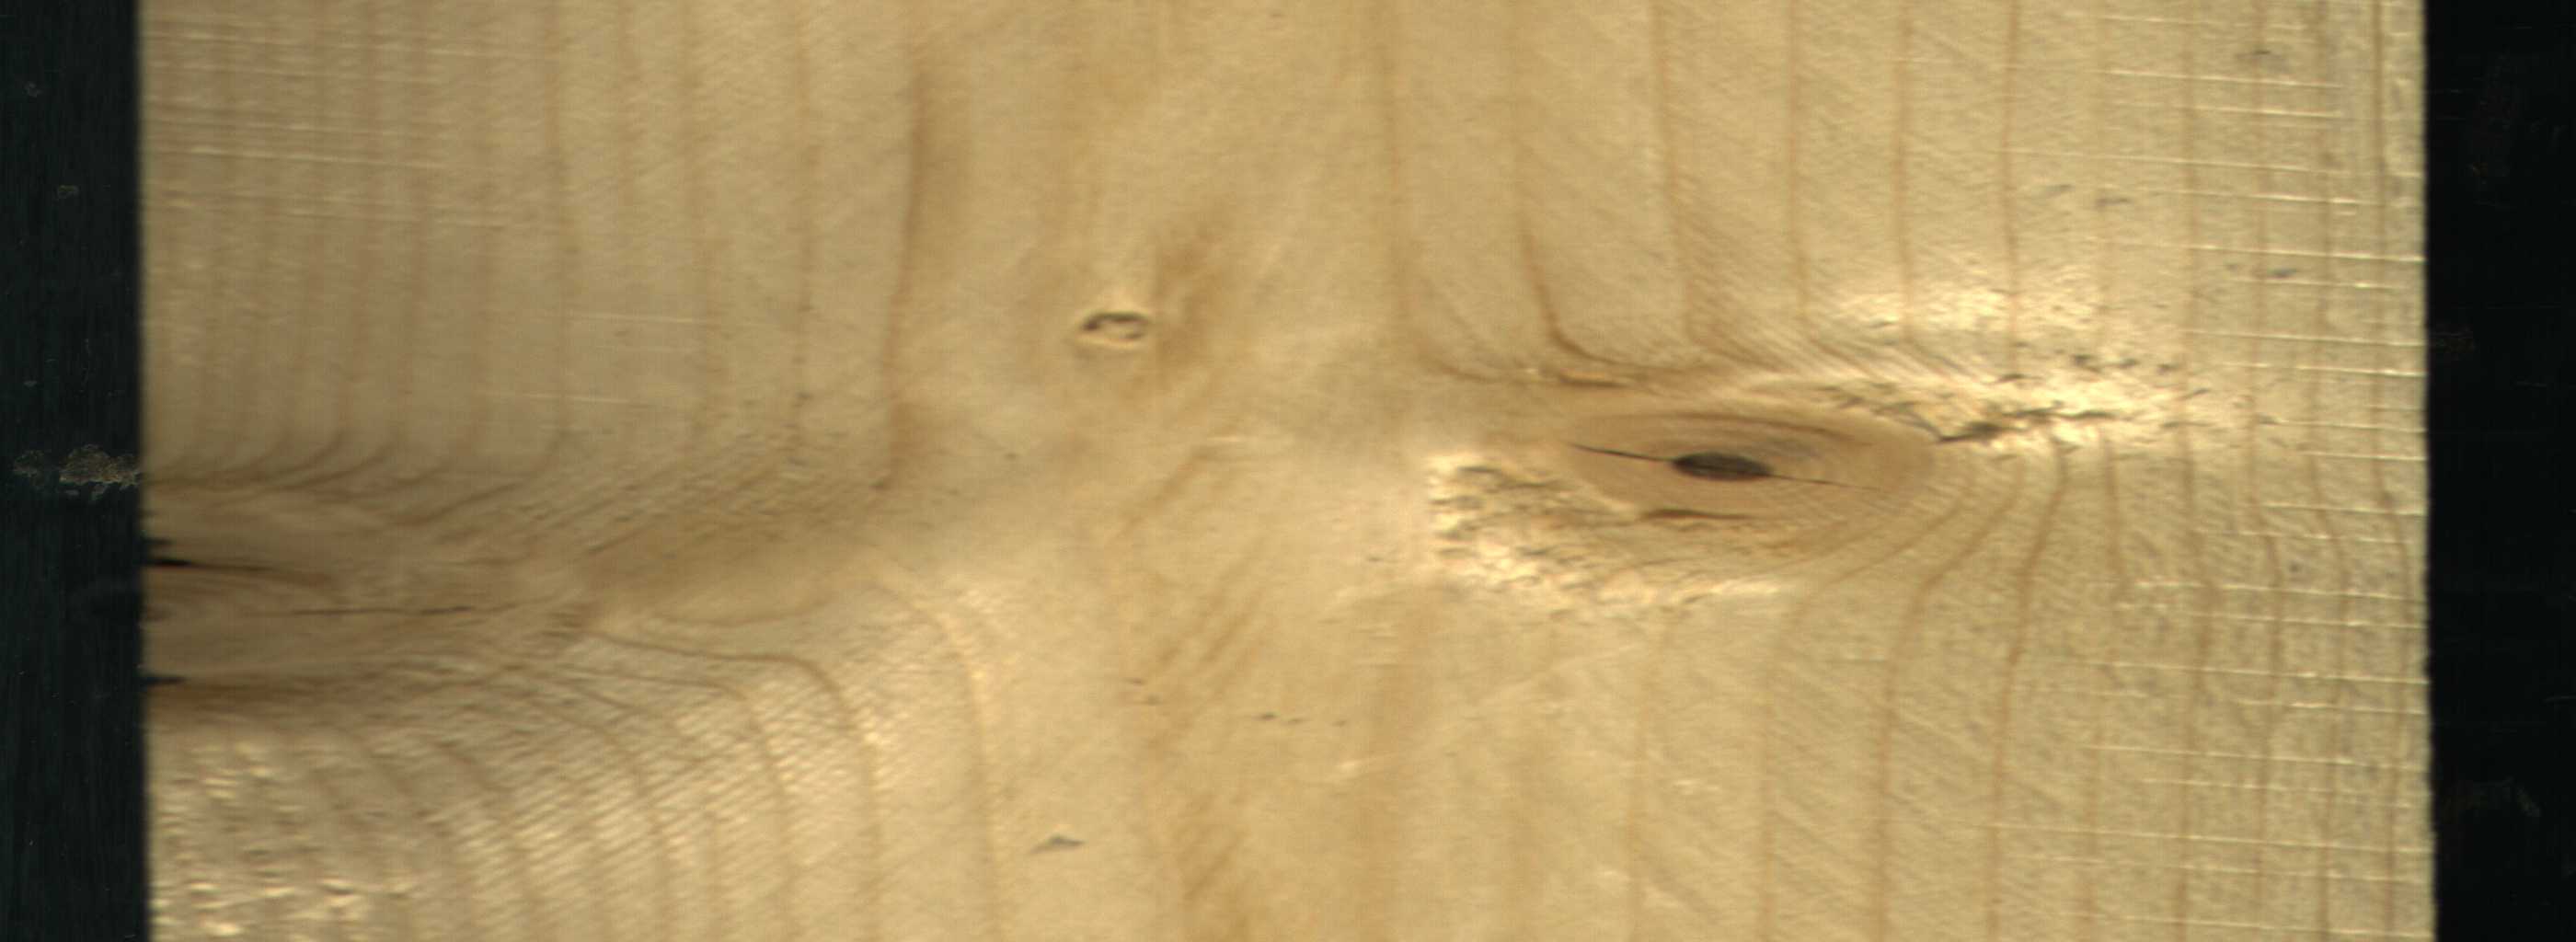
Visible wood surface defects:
knot_with_crack
knot_with_crack
Live_Knot